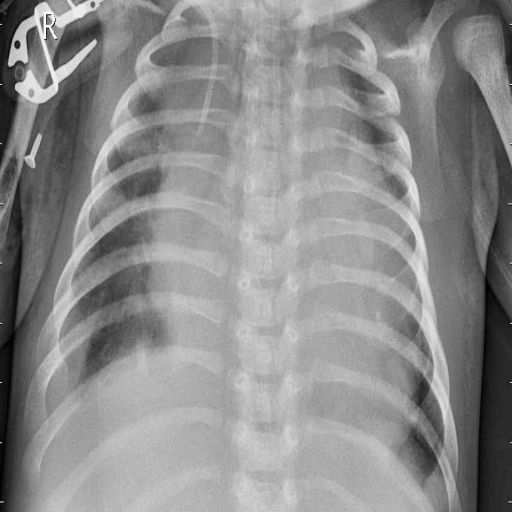
Finding: PNEUMONIA